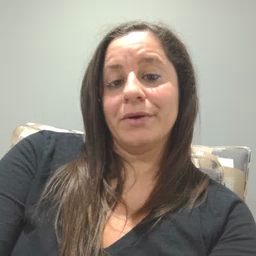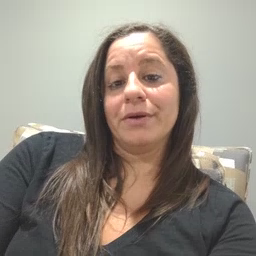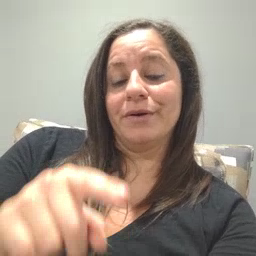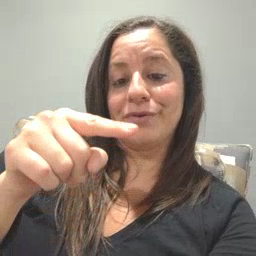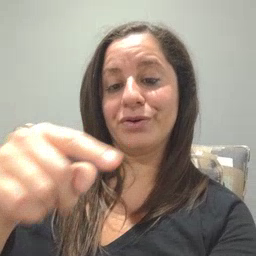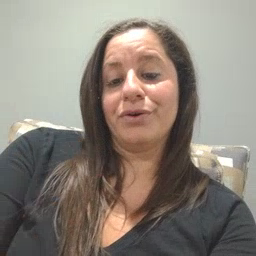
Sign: finger